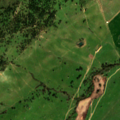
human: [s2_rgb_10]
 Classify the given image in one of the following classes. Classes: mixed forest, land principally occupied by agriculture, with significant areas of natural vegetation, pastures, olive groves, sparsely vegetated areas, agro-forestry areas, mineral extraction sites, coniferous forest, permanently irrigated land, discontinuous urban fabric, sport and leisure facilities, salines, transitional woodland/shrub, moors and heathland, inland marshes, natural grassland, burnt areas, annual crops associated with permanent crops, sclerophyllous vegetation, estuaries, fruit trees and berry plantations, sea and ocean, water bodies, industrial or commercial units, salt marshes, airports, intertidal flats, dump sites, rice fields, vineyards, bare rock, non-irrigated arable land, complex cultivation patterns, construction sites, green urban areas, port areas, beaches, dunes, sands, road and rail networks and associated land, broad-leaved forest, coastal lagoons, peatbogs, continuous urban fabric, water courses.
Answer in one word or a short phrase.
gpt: non-irrigated arable land, pastures, agro-forestry areas